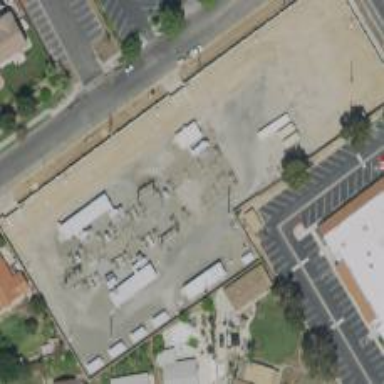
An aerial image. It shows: Power substation.